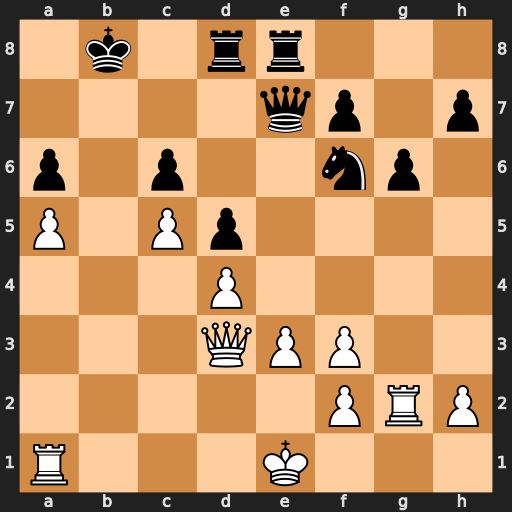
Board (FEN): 1k1rr3/4qp1p/p1p2np1/P1Pp4/3P4/3QPP2/5PRP/R3K3
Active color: w
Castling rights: Q
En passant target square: -
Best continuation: Rb1+ Ka7 Rb6